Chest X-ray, PA view. Patient: 64 years old, sex M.
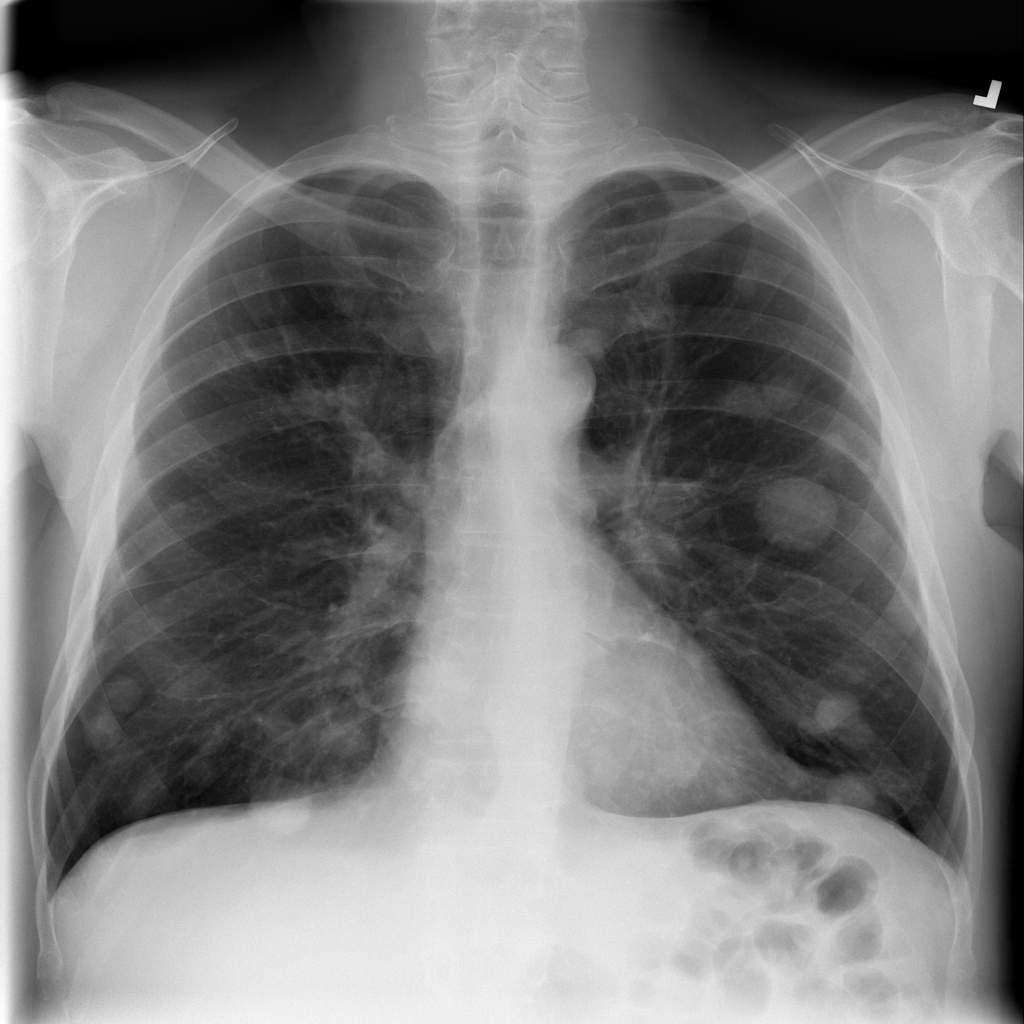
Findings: Nodule